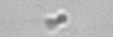
Label: detritus